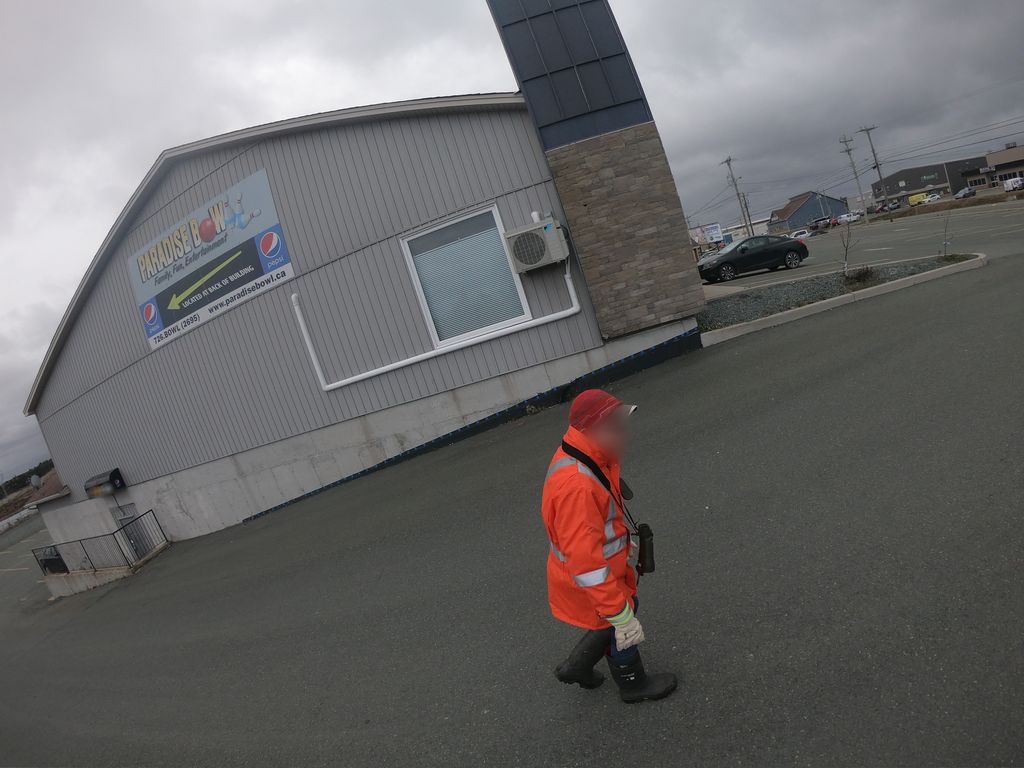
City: st_johns